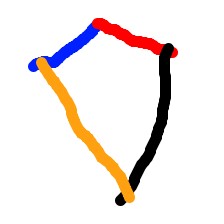
Shape: kite